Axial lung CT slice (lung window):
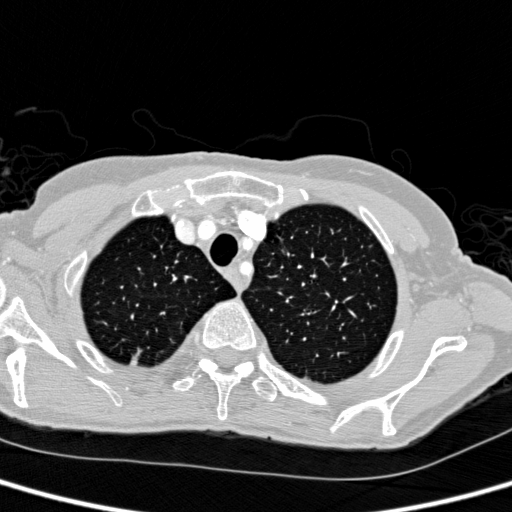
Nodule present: no